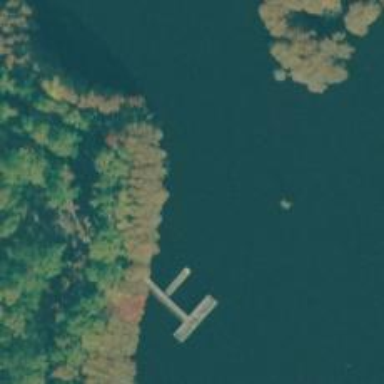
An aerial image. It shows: Man-made pier.